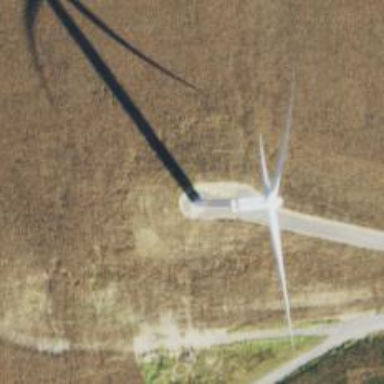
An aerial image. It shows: Wind generator with horizontal axis. The generator is wind turbine.